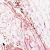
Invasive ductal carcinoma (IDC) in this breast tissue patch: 0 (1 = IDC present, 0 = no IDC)